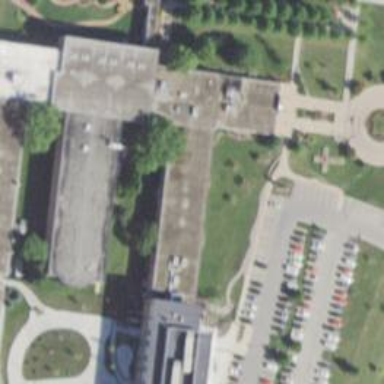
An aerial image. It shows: University building.